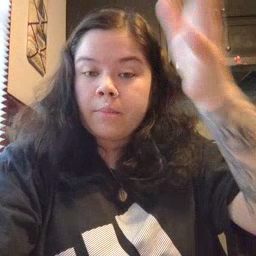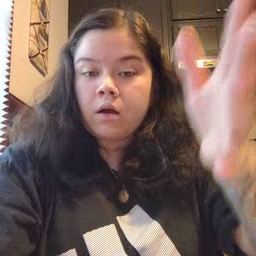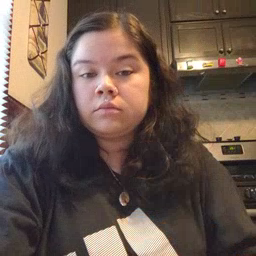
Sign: grandpa